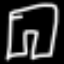
Label: pants